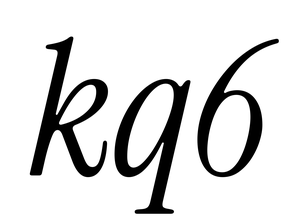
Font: InstrumentSerif-Italic